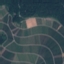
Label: PermanentCrop